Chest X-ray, AP view. Patient: 38 years old, sex M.
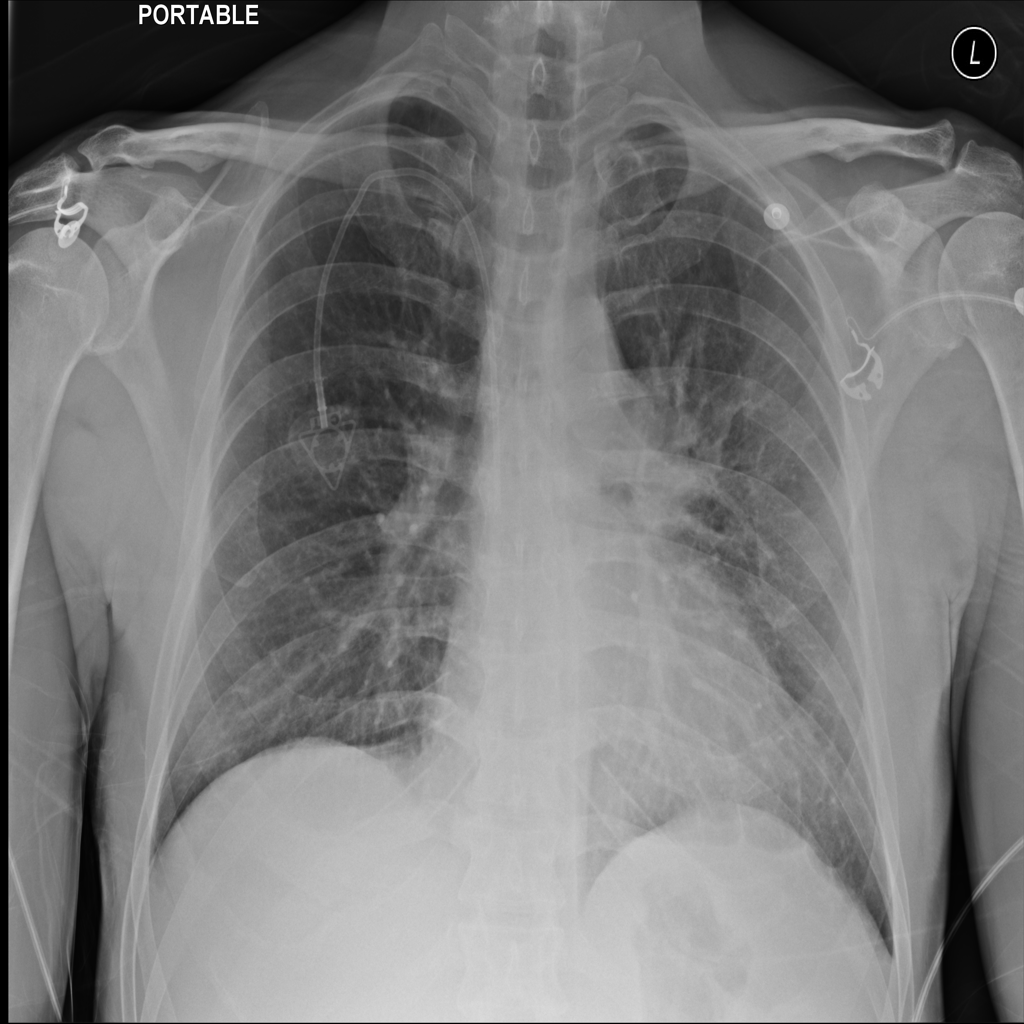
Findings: Pleural_Thickening